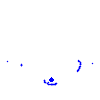
Particle: pion